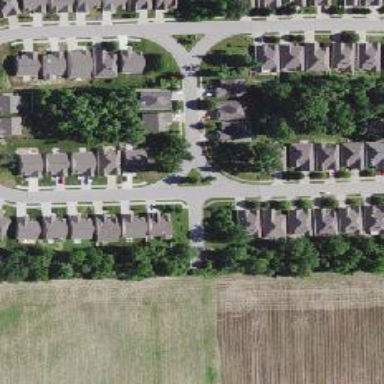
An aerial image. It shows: Residential road.